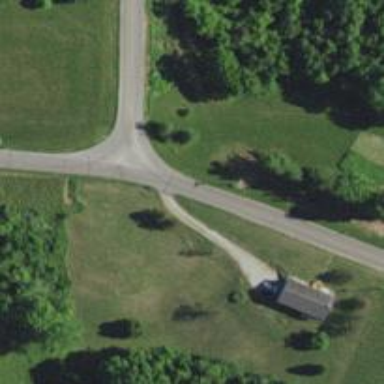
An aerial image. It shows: Driveway leading to service road.